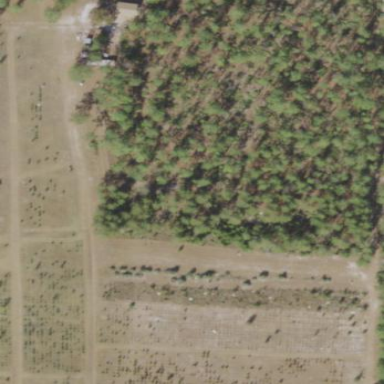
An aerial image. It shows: Plant nursery specializing in trees.